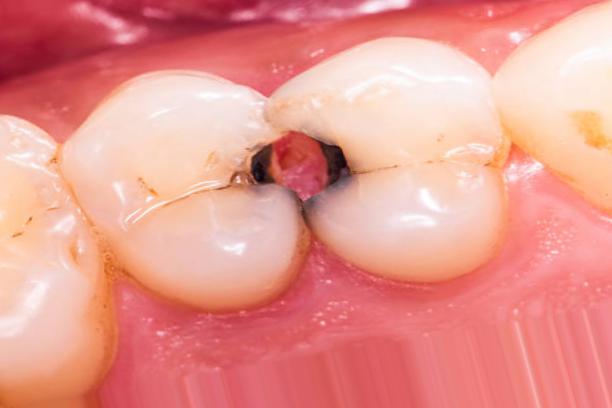
Condition: Caries